Aerial crown-view tile of a tropical tree (Barro Colorado Island, Panama), acquired 20240611:
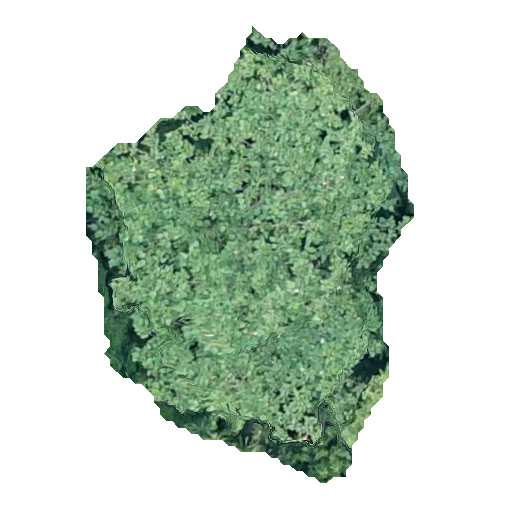
Species: Ochroma pyramidale
GBIF accepted scientific name: Ochroma pyramidale
Crown area: 158.156 m²